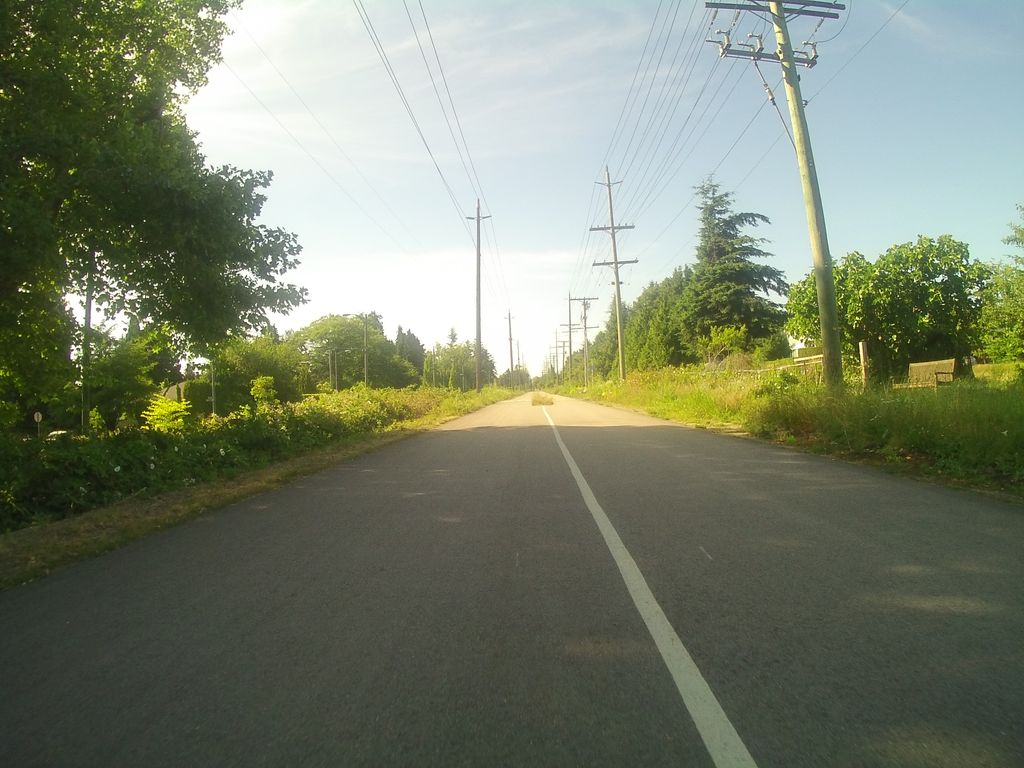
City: vancouver